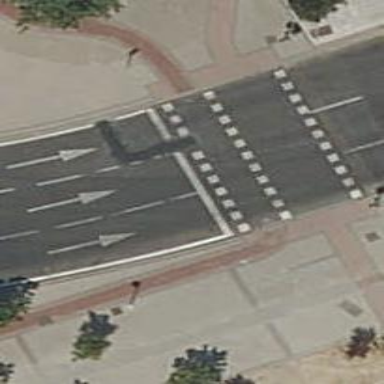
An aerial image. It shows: Zebra crossing with traffic signals.